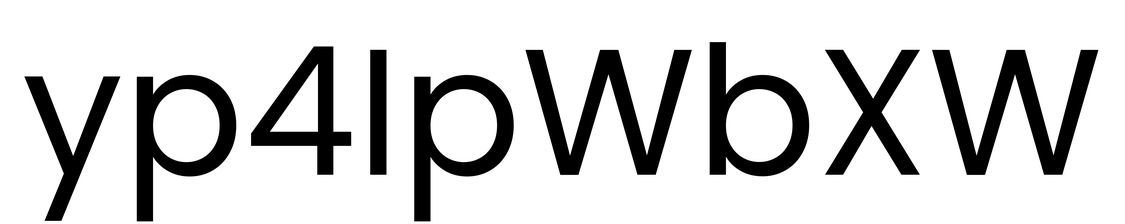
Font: Poppins-Regular